Interaction volume radius: 5 \u00c5
Interaction volume height: 10 \u00c5
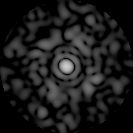
Disorder parameter: 0.7926